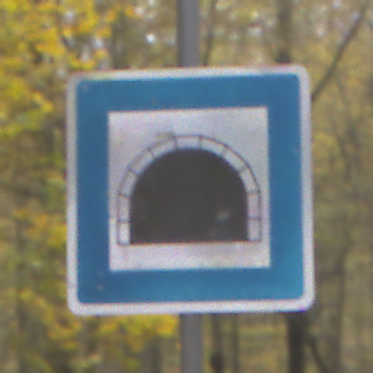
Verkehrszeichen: Tunnel
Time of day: MorningAfternoon
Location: Outdoor (Nature)
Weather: Overcast
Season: Autumn
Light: Natural